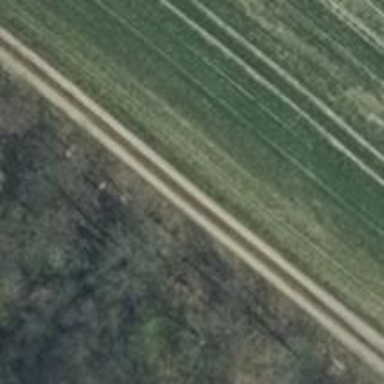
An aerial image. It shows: Dirt track road with grade 3 tracktype.